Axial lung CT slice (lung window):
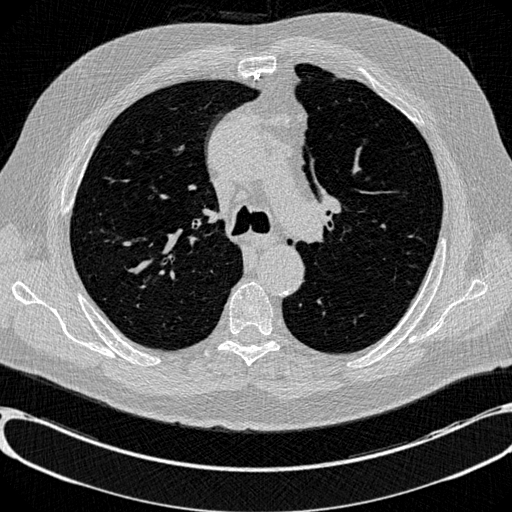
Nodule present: no